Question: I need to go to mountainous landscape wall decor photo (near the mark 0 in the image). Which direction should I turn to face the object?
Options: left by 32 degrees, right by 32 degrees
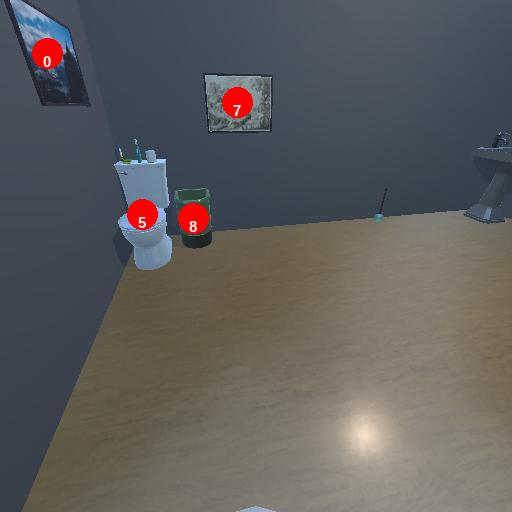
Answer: left by 32 degrees